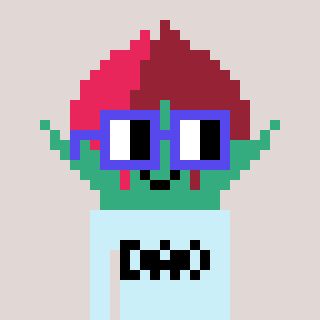
a pixel art character with square blue glasses, a rosebud-shaped head and a cold-colored body on a warm background